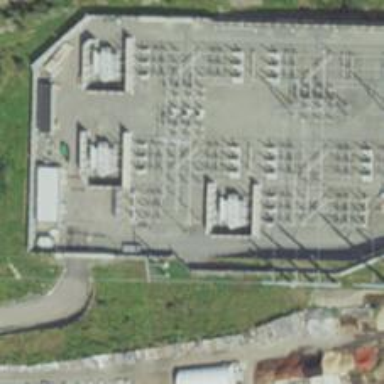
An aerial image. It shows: Switch for power supply.